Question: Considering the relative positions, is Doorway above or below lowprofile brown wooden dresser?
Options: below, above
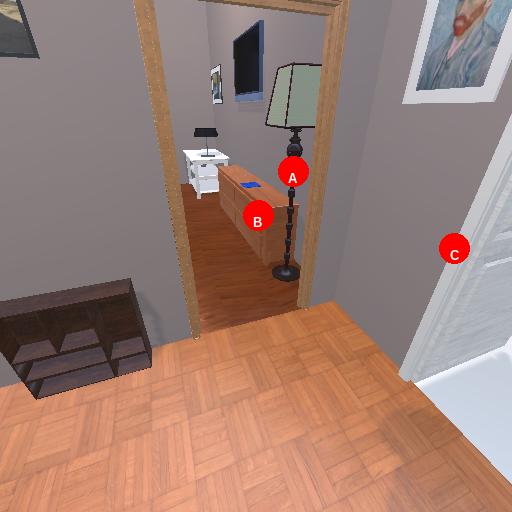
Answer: below